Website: bh-photo
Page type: review-order
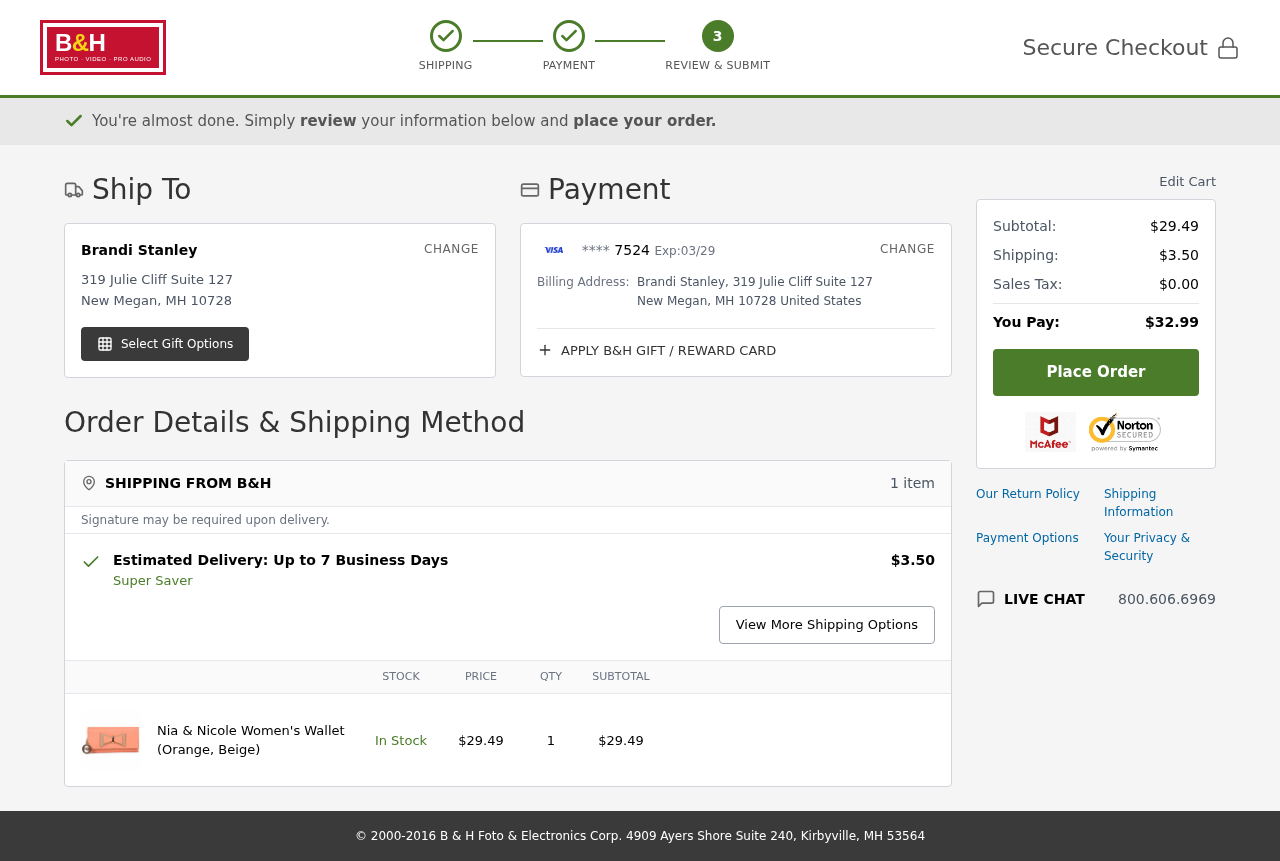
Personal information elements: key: PII_CARD_EXPIRY
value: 03/29
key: PII_CARD_LAST4
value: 7524
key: PII_CITY
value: New Megan
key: PII_COUNTRY
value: United States
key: PII_FULLNAME
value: Brandi Stanley
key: PII_POSTCODE
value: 10728
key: PII_STATE_ABBR
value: MH
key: PII_STREET
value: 319 Julie Cliff Suite 127
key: PII_FULLNAME2
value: Brandi Stanley
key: PII_CITY2
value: New Megan
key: PII_STATE_ABBR2
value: MH
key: PII_POSTCODE_FULL
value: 10728
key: PII_POSTCODE_NUMERIC
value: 10728
Product elements: key: PRODUCT1_NAME
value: Nia & Nicole Women's Wallet (Orange, Beige)
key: PRODUCT1_PRICE
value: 29.49
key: PRODUCT1_QUANTITY
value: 1
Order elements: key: ORDER_NUM_ITEMS
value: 1 item
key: ORDER_SHIPPING_COST
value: $3.50
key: ORDER_SUBTOTAL
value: $29.49
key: ORDER_SUBTOTAL2
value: $29.49
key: ORDER_SHIPPING_COST2
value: $3.50
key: ORDER_TAX
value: $0.00
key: ORDER_TOTAL
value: $32.99